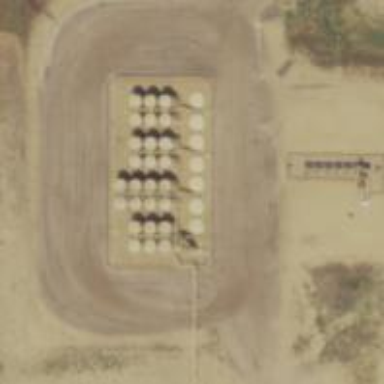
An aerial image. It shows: Storage tank with man-made structure.